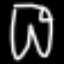
Label: pants